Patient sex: F
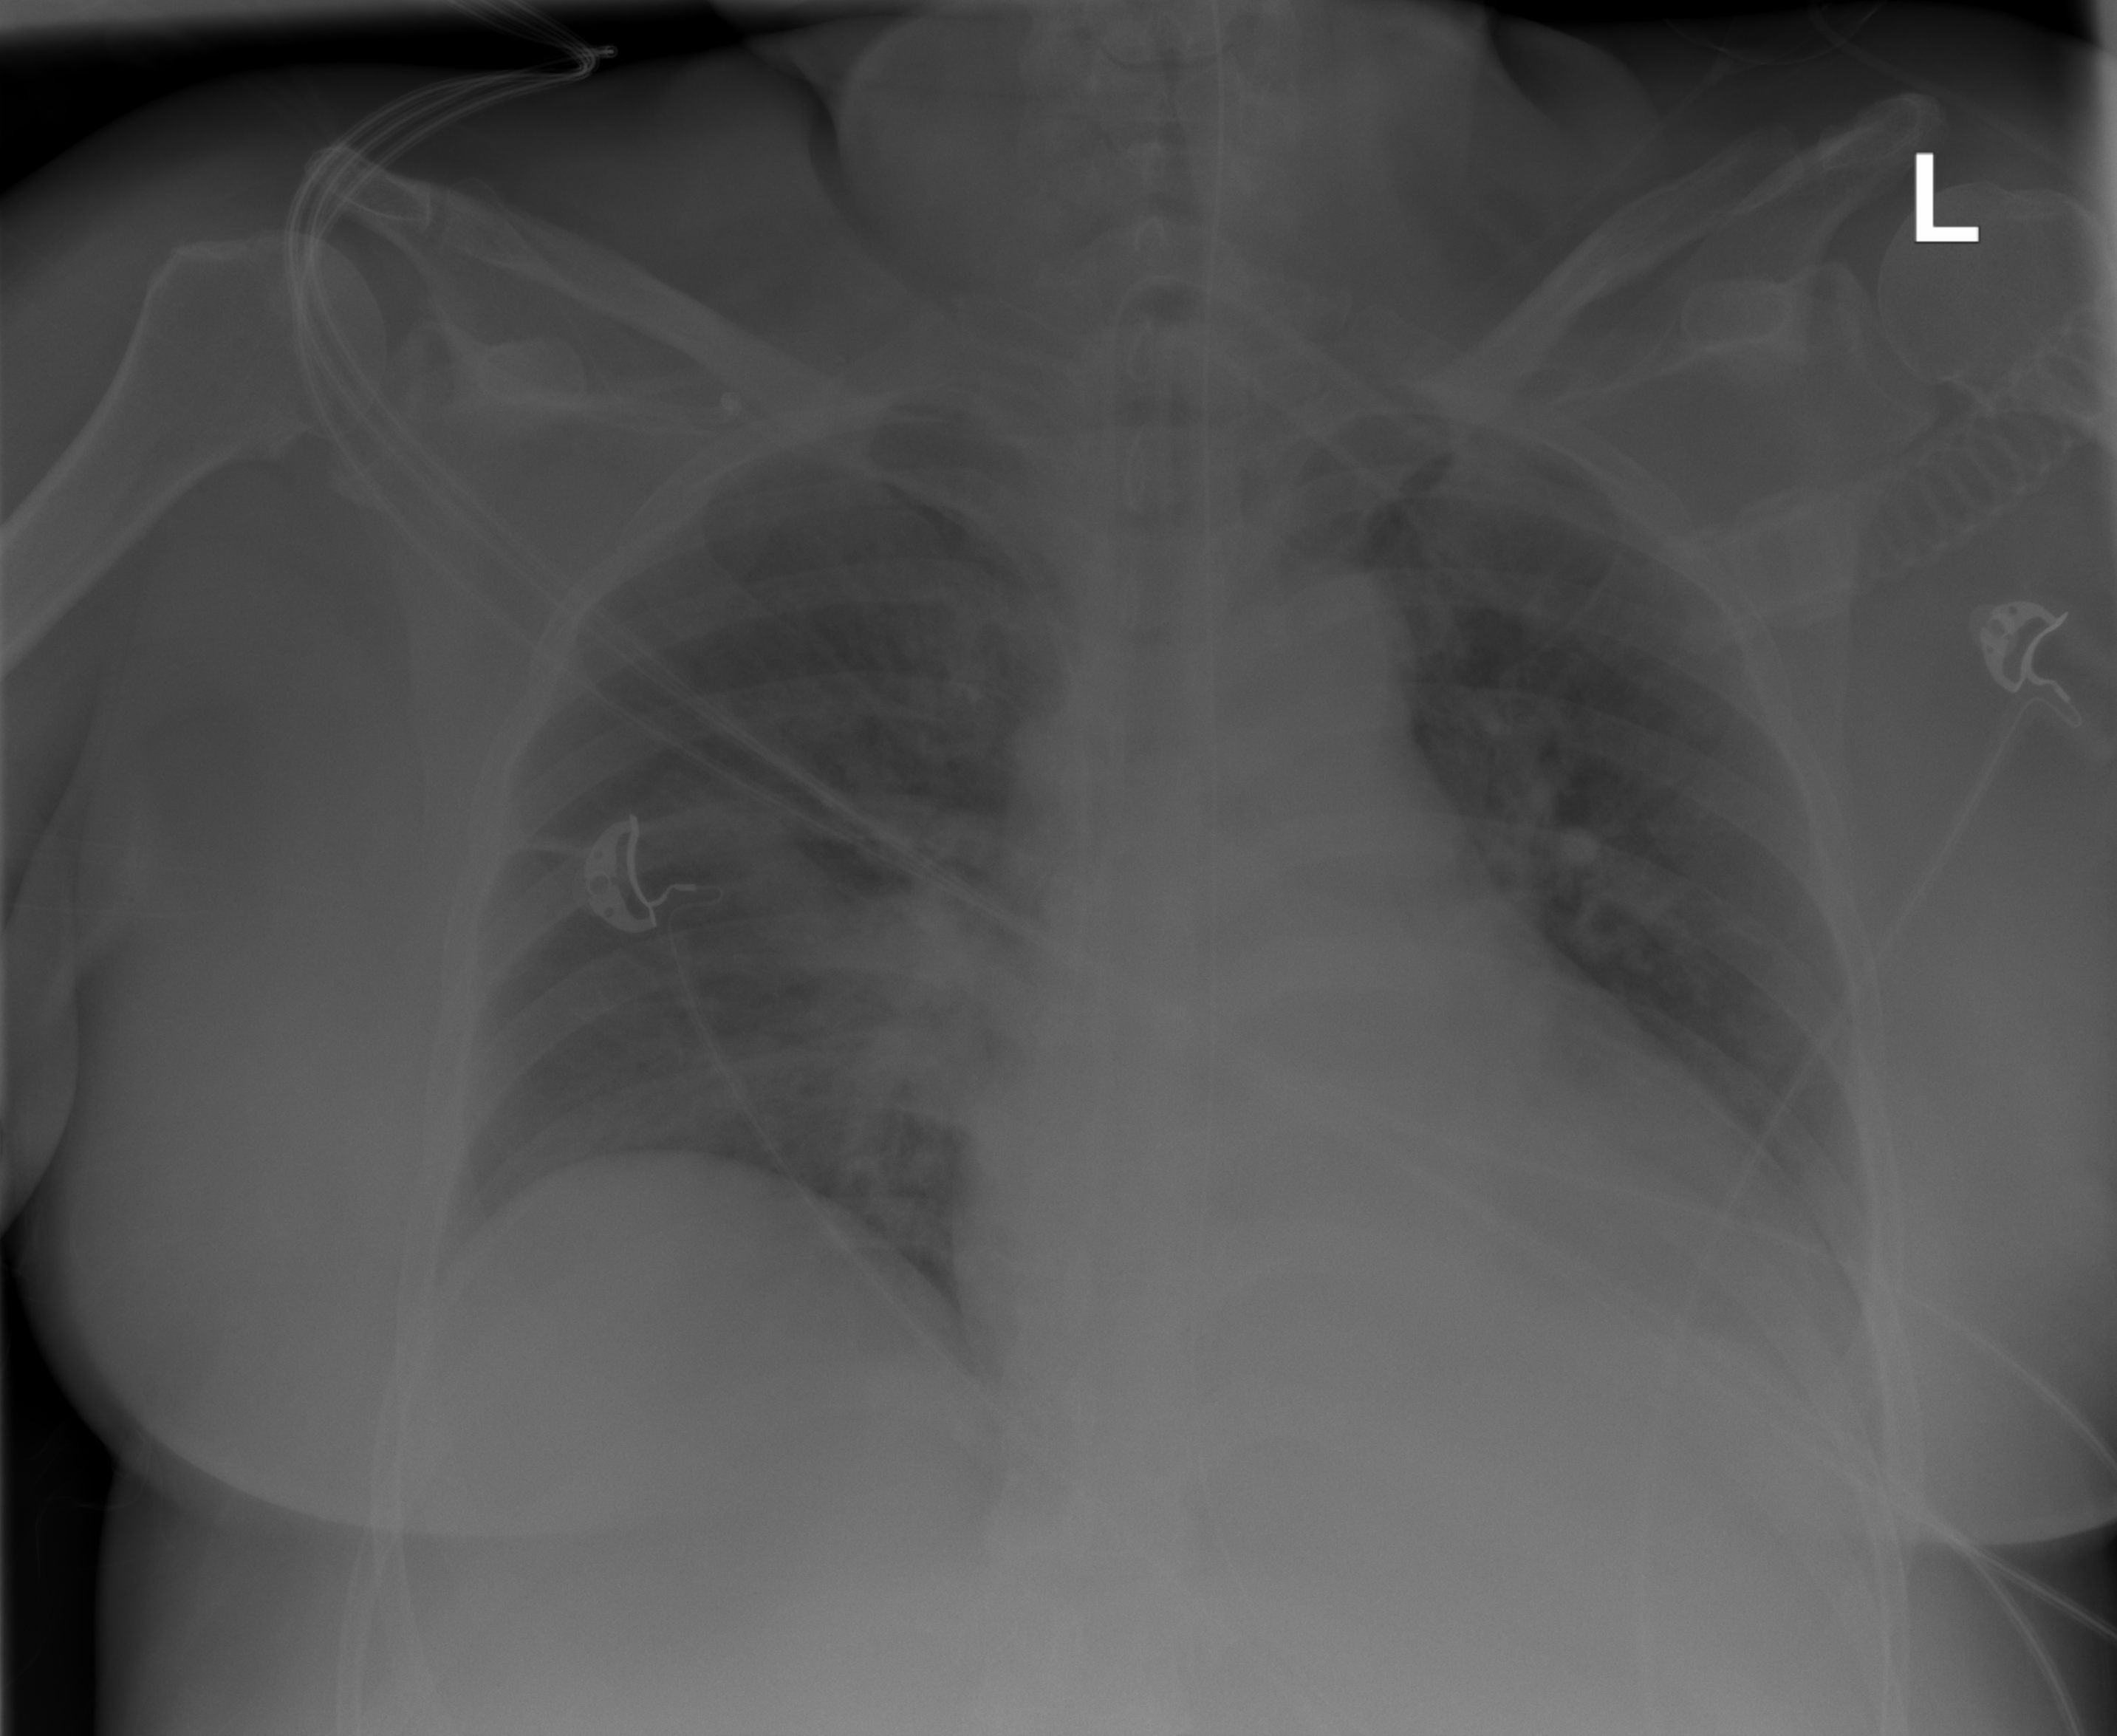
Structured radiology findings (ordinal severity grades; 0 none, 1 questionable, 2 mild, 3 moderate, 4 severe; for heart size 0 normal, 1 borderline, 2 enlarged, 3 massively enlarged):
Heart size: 2
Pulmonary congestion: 2
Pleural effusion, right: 0
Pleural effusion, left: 1
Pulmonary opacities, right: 2
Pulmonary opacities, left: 1
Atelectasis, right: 2
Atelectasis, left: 0